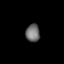
Tissue: lung
Cell type: Fibroblasts
Senescence score: 0.7269
Nuclear area (px): 243
Mean DAPI intensity: 110.576